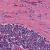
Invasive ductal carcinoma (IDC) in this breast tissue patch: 0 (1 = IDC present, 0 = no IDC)